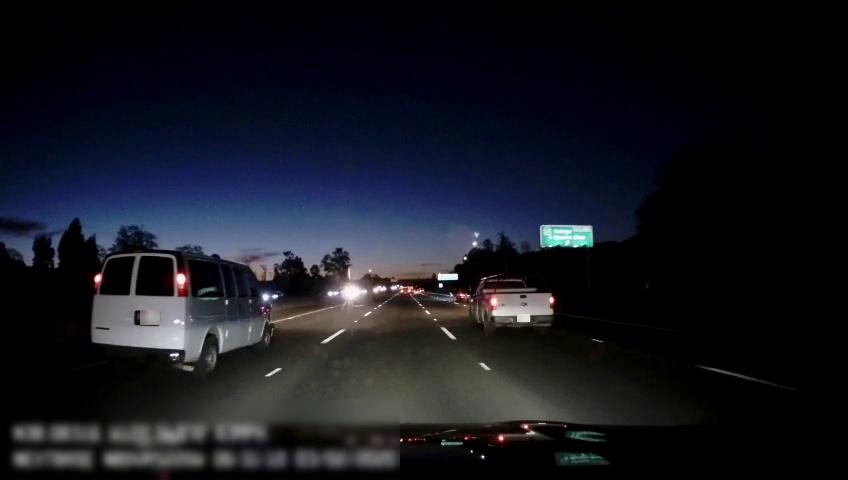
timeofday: Night
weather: Other
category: Drivable Space
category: Vehicles | Truck
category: Vehicles | Car
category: Vehicles | Van
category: Vehicles | Car
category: Vehicles | Car
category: Lanes | Alternate Lane
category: Lanes | Alternate Lane
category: Lanes | Alternate Lane
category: Lanes | Alternate Lane
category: Lanes | Alternate Lane
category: Traffic | Signs
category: Traffic | Signs